Question: The issue that I'm having is when I attempt to add the tiles to the center of a border pane and then add that border pane to the center of a root border pane, the alignment is far from correct.
Here is where I created a main or "root" pane that I named 'mainPane'. Then I created 'bottomPane' and 'centerPane' to hold items that will eventually be added to the bottom and center of 'mainPane':
'''
BorderPane mainPane = new BorderPane();
BorderPane bottomPane = new BorderPane();
BorderPane centerPane = new BorderPane();
Button quitButton = new Button("Quit Game");
bottomPane.setRight(quitButton);
Text gameWinLabel = new Text();
gameWinLabel.setText("You win!");
gameWinLabel.setFont(Font.font("Times New Roman", 50));
gameWinLabel.setVisible(false);
bottomPane.setCenter(gameWinLabel);
'''
Then I wrote the code that would generate the tiles for the memory game:
'''
char c = 'A';
List<Tile> tiles = new ArrayList<>();
for (int i = 0; i < NUM_OF_PAIRS; i++) {
tiles.add(new Tile(String.valueOf(c)));
tiles.add(new Tile(String.valueOf(c)));
c++;
}
Collections.shuffle(tiles);
for (int i = 0; i < tiles.size(); i++) {
Tile tile = tiles.get(i);
tile.setTranslateX(100 * (i % NUM_PER_ROW));
tile.setTranslateY(100 * (i / NUM_PER_ROW));
centerPane.getChildren().add(tile);
}
'''
Lastly, I anchored the container panes to 'mainPane':
'''
mainPane.setBottom(bottomPane);
mainPane.setCenter(centerPane);
'''
This is the current output:

The ultimate goal is to have the game centered in the center of the 'mainPane'.
Thanks in advance for any advice!
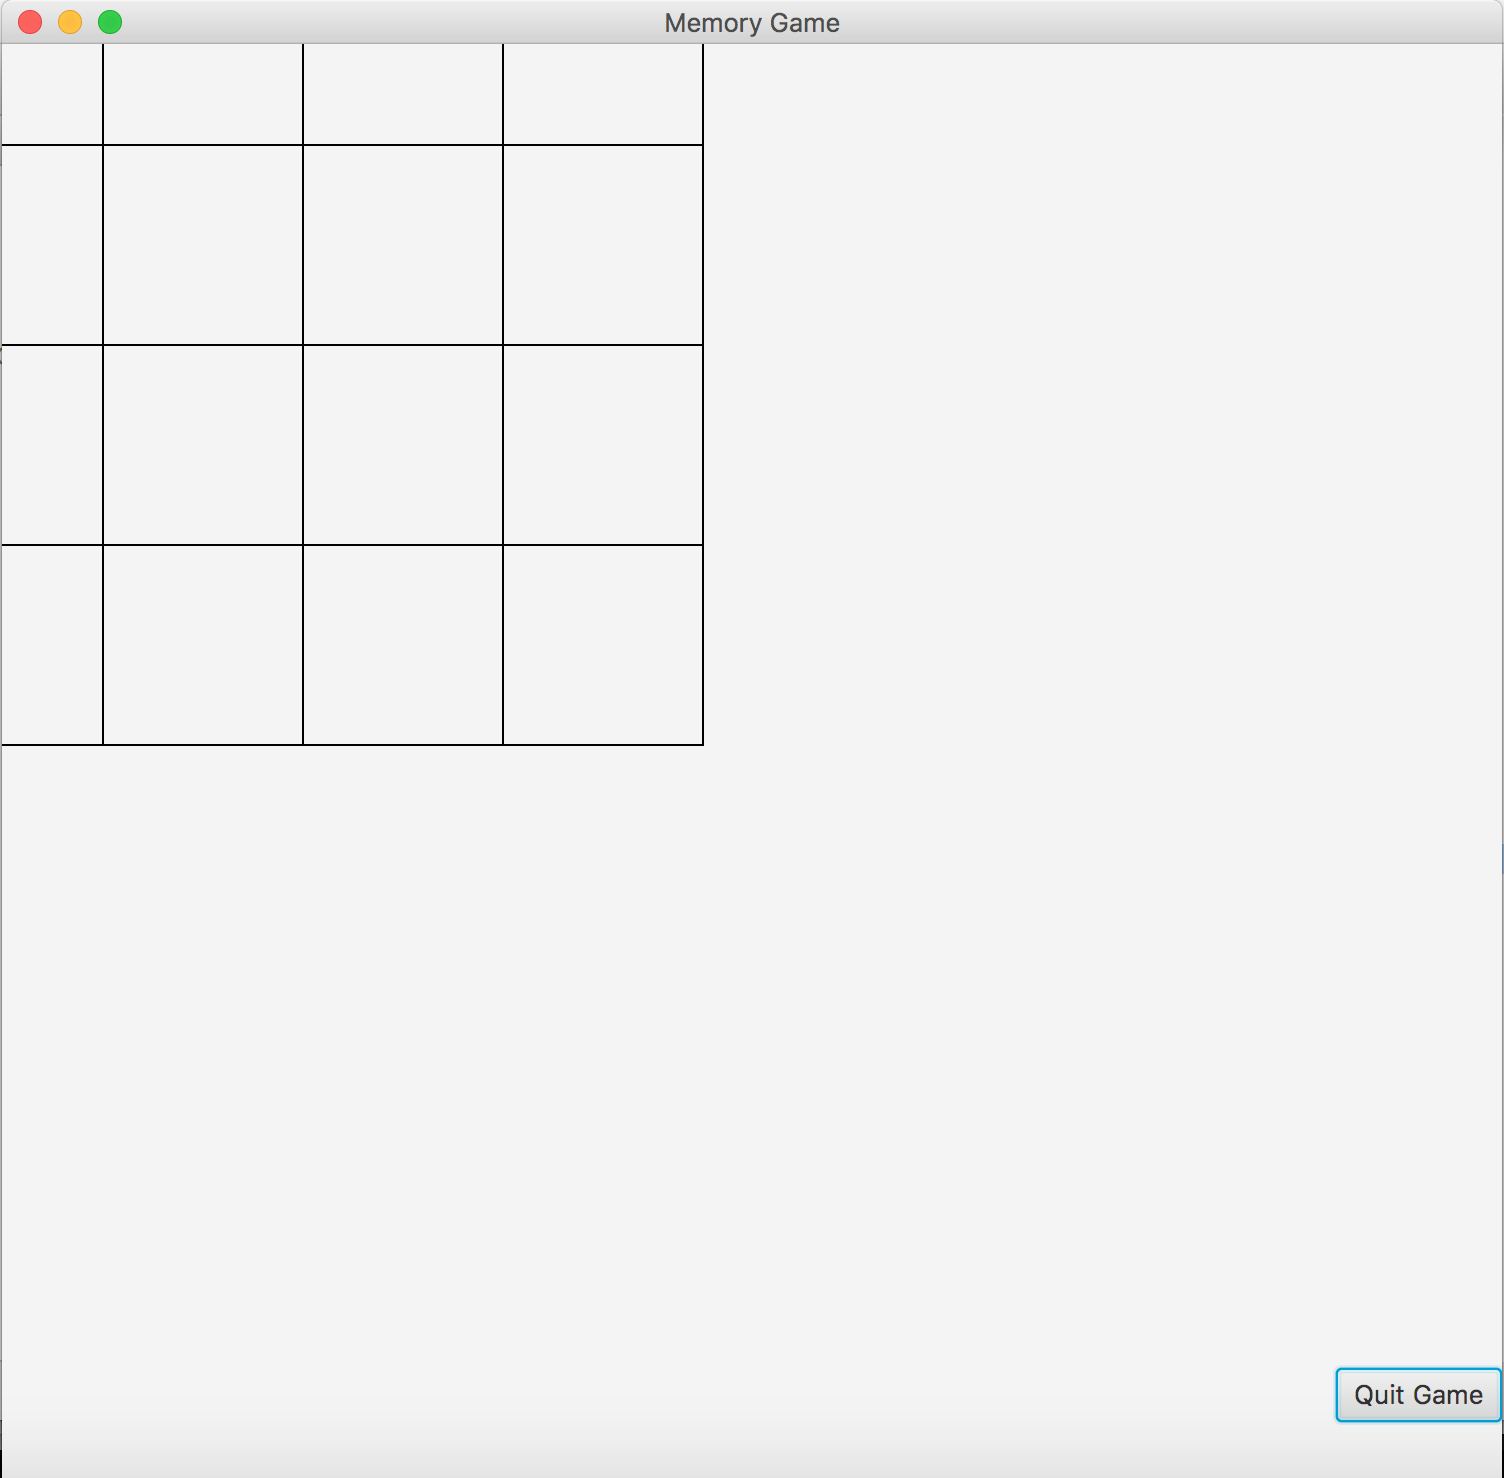
Answer: To avoid a lot of struggle, I adjusted the size of 'mainPane' to fit the size of the game board. I realize this isn't really an answer to the alignment, but for making the game board nicer (Which was my goal), I think my solution is ok.
Thanks for your time and help anyway!